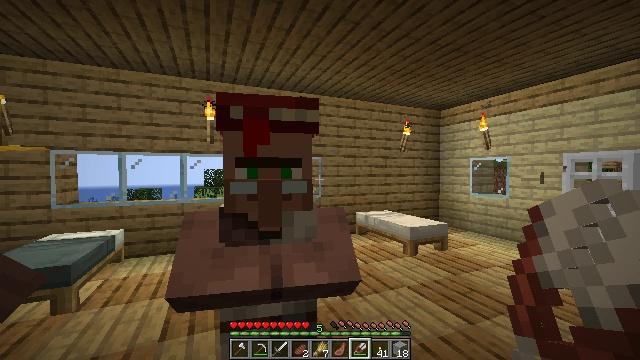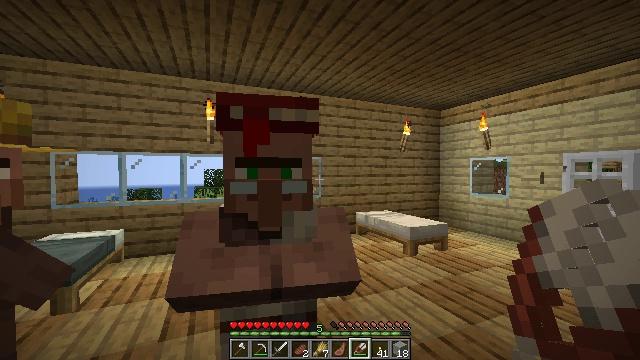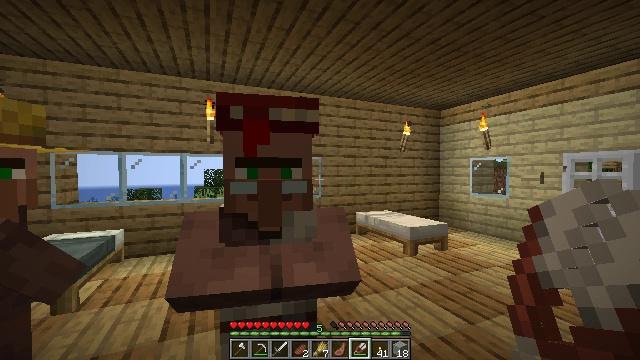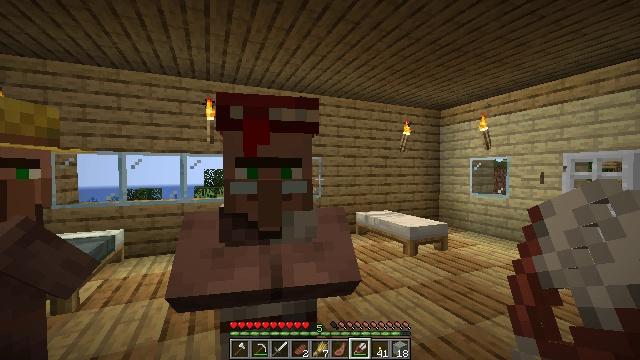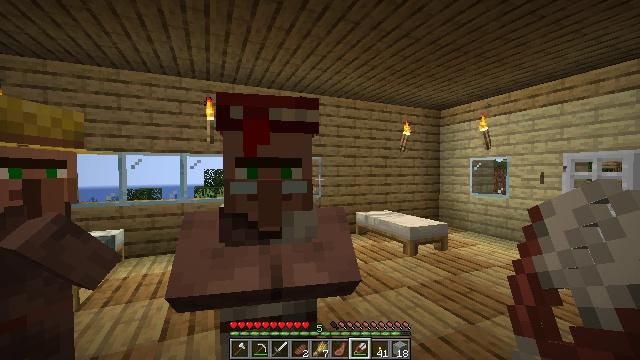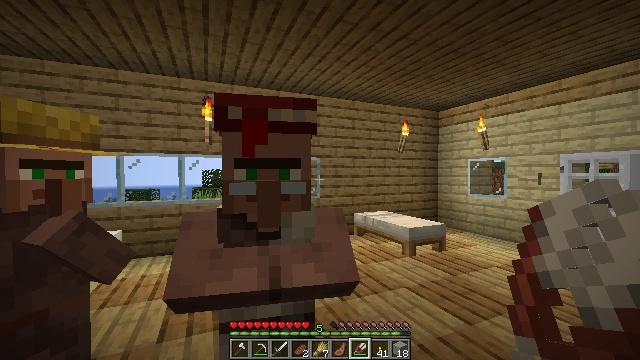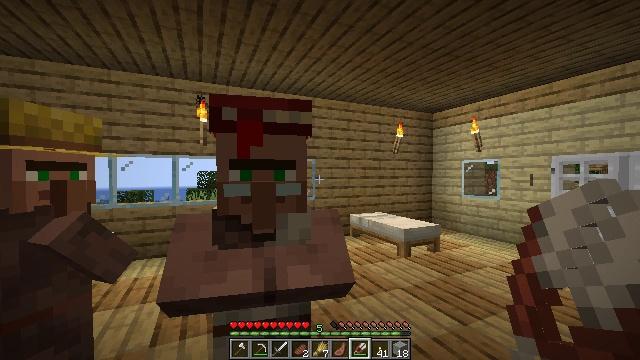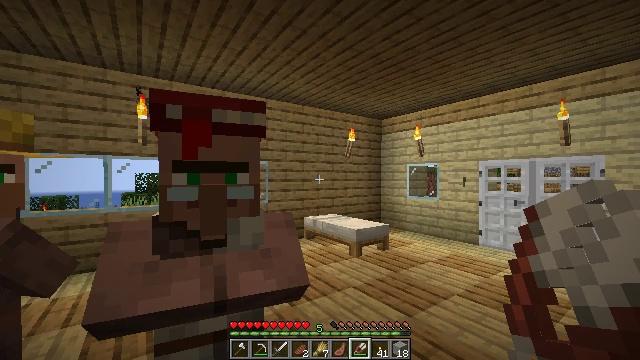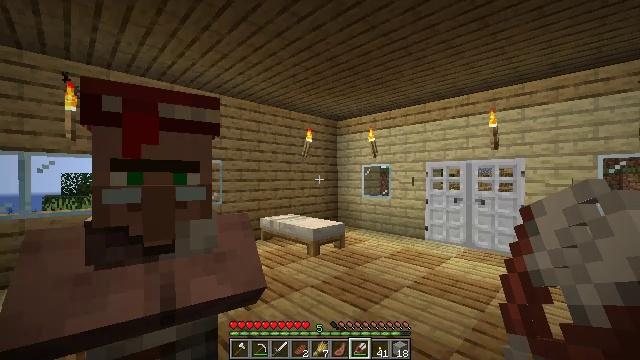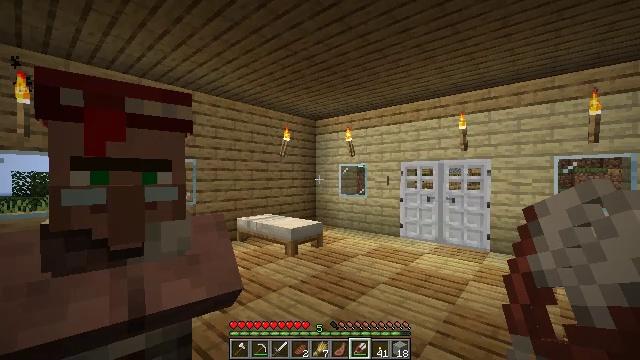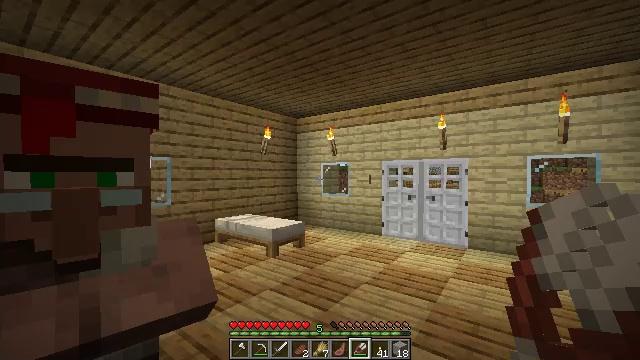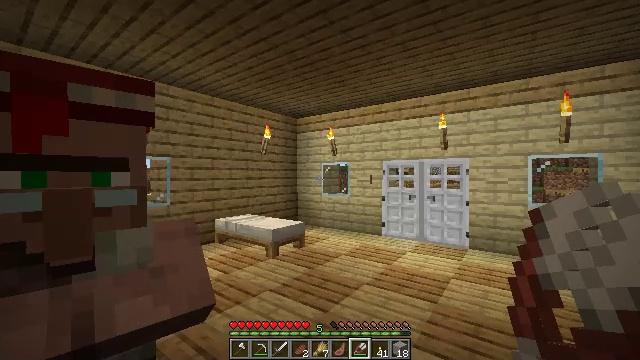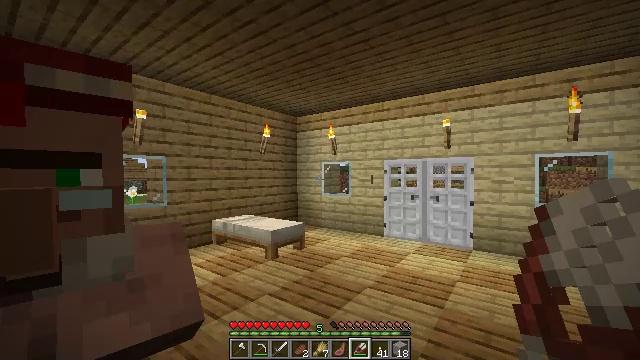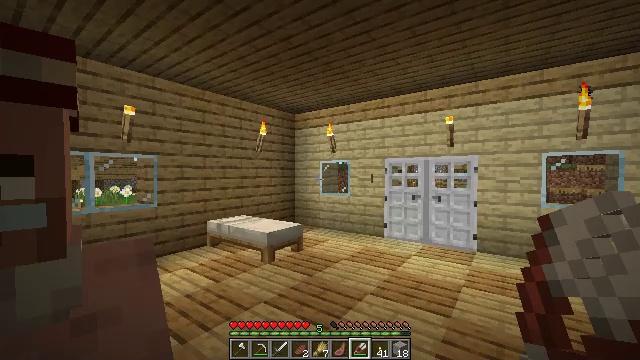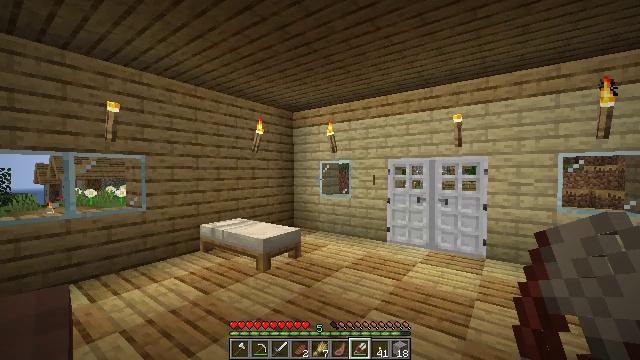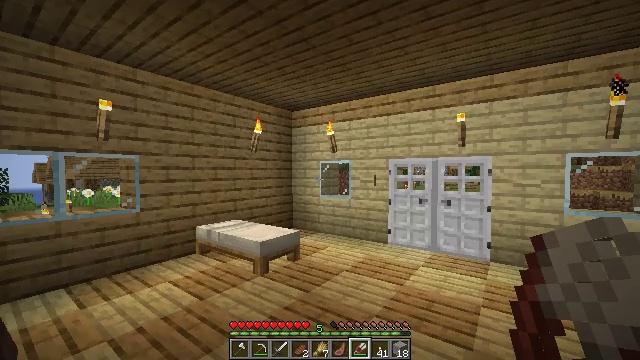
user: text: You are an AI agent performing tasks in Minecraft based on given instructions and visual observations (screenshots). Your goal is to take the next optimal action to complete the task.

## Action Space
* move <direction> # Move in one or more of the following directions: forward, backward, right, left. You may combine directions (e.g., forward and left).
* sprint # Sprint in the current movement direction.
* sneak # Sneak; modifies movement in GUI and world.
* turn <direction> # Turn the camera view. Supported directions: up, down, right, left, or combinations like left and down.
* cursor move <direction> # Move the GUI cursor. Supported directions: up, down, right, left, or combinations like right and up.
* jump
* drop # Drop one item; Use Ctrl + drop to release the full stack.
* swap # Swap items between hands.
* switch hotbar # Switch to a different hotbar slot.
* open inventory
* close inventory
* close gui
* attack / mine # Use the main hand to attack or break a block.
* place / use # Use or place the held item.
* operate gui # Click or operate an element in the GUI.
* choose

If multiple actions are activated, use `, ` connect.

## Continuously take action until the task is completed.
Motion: motion action
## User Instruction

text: Take wool and planks to craft a gray bed.
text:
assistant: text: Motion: no_op
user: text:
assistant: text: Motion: no_op
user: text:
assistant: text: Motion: no_op
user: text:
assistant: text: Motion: no_op
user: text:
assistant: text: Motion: no_op
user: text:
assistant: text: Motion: turn right
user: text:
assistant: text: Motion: turn right
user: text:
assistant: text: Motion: turn right
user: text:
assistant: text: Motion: turn right
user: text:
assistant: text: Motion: move forward, turn right
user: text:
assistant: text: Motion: move forward
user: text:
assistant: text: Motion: move forward
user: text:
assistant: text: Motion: move forward
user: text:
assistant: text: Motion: move forward
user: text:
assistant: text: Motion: move forward
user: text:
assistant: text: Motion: move forward
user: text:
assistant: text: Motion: move forward
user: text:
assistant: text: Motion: move forward
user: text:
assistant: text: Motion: move forward
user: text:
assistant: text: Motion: move forward
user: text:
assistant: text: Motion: move forward, turn right and down
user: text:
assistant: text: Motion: move forward, turn right and down
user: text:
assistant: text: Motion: turn right and down
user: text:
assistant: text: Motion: turn right and down
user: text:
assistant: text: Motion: no_op
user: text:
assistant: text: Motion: no_op
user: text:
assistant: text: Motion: no_op
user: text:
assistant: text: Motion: no_op
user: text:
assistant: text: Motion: no_op
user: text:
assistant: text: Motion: turn left